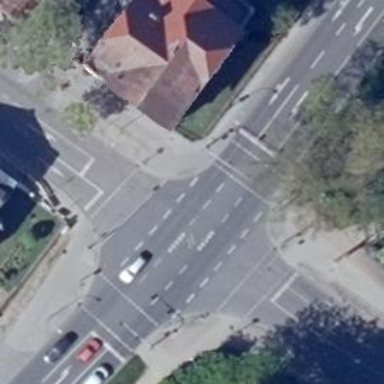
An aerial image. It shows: Road with traffic signals for signaling.